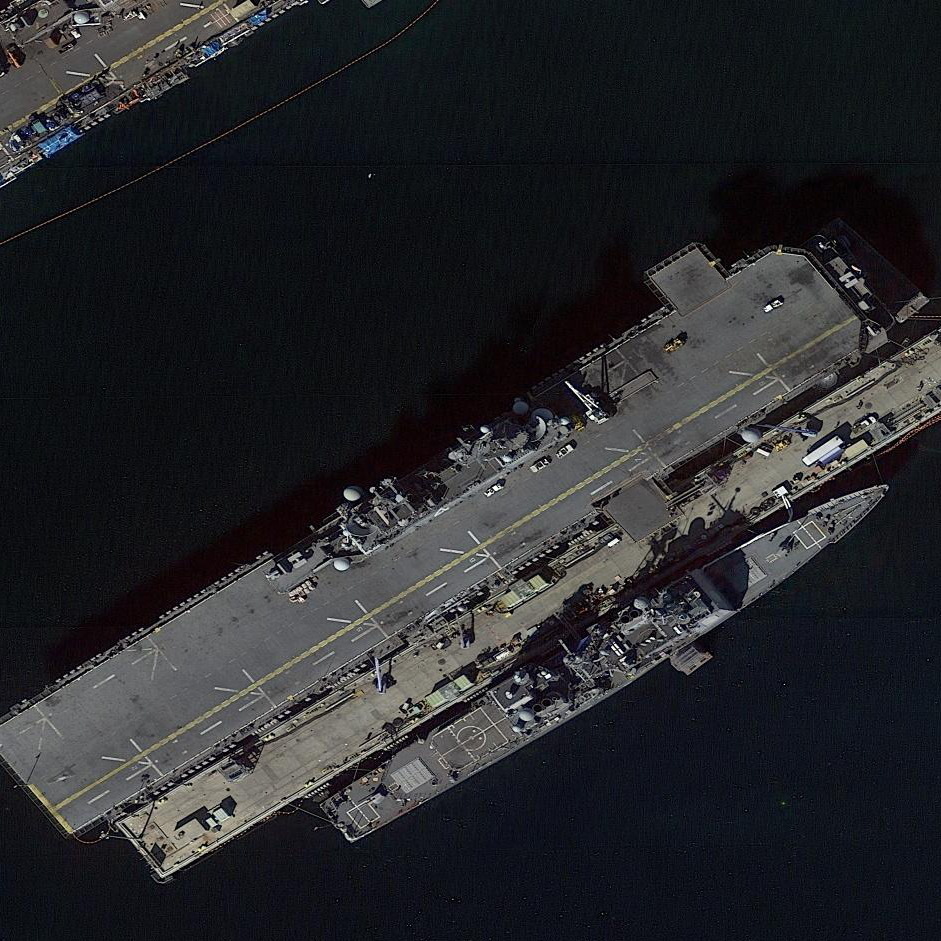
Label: assault